Field crop: maize
Growth stage: 2
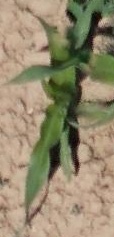
Species: maize